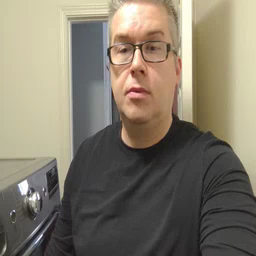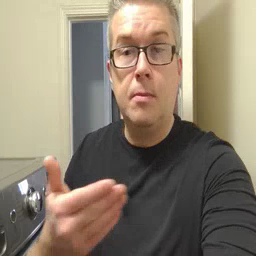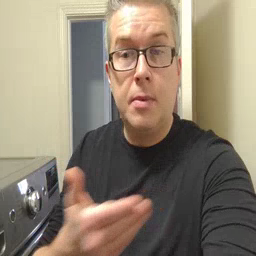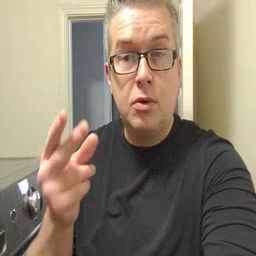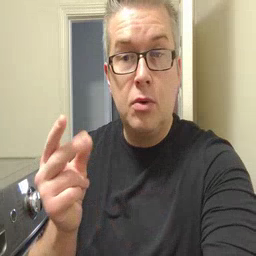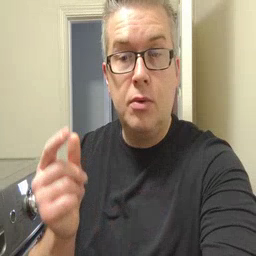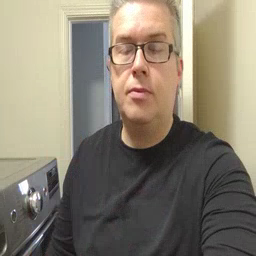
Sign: puppy